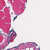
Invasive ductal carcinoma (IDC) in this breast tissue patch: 0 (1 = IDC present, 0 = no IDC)